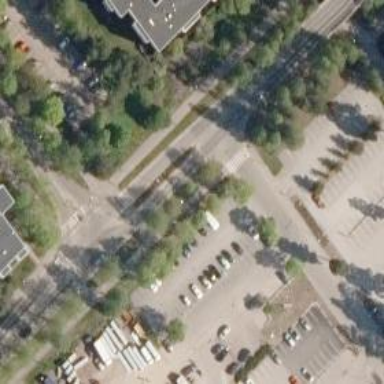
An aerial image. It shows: Marked crossing on asphalt cycleway.